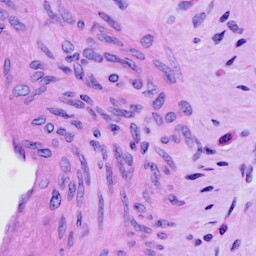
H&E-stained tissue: Cervix